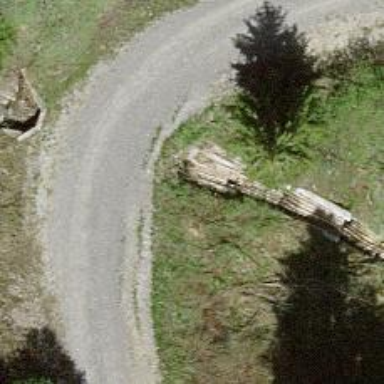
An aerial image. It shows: Culvert tunnel.